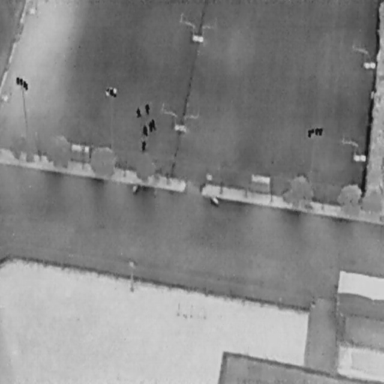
There are six People in the infrared image.